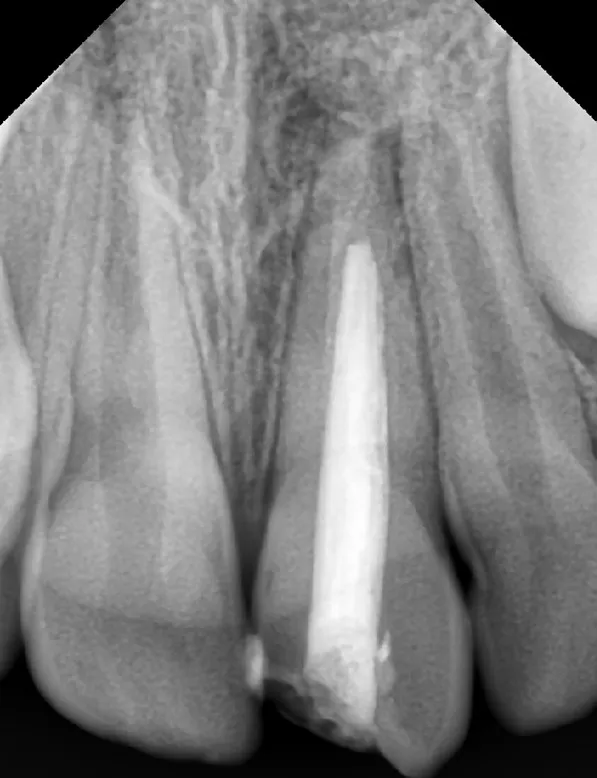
Intraoral periapical view showing obturation of the canal with gutta-percha.
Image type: radiology (x_ray)